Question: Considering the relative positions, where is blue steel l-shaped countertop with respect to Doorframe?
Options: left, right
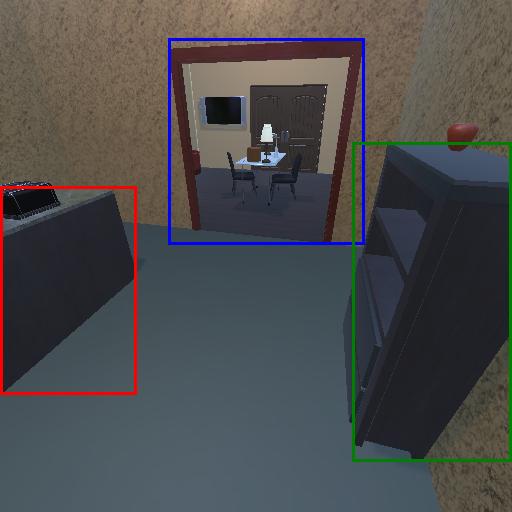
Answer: left